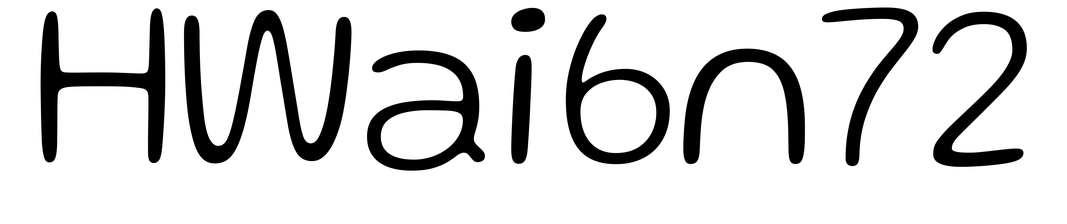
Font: Gluten_ExtraLight